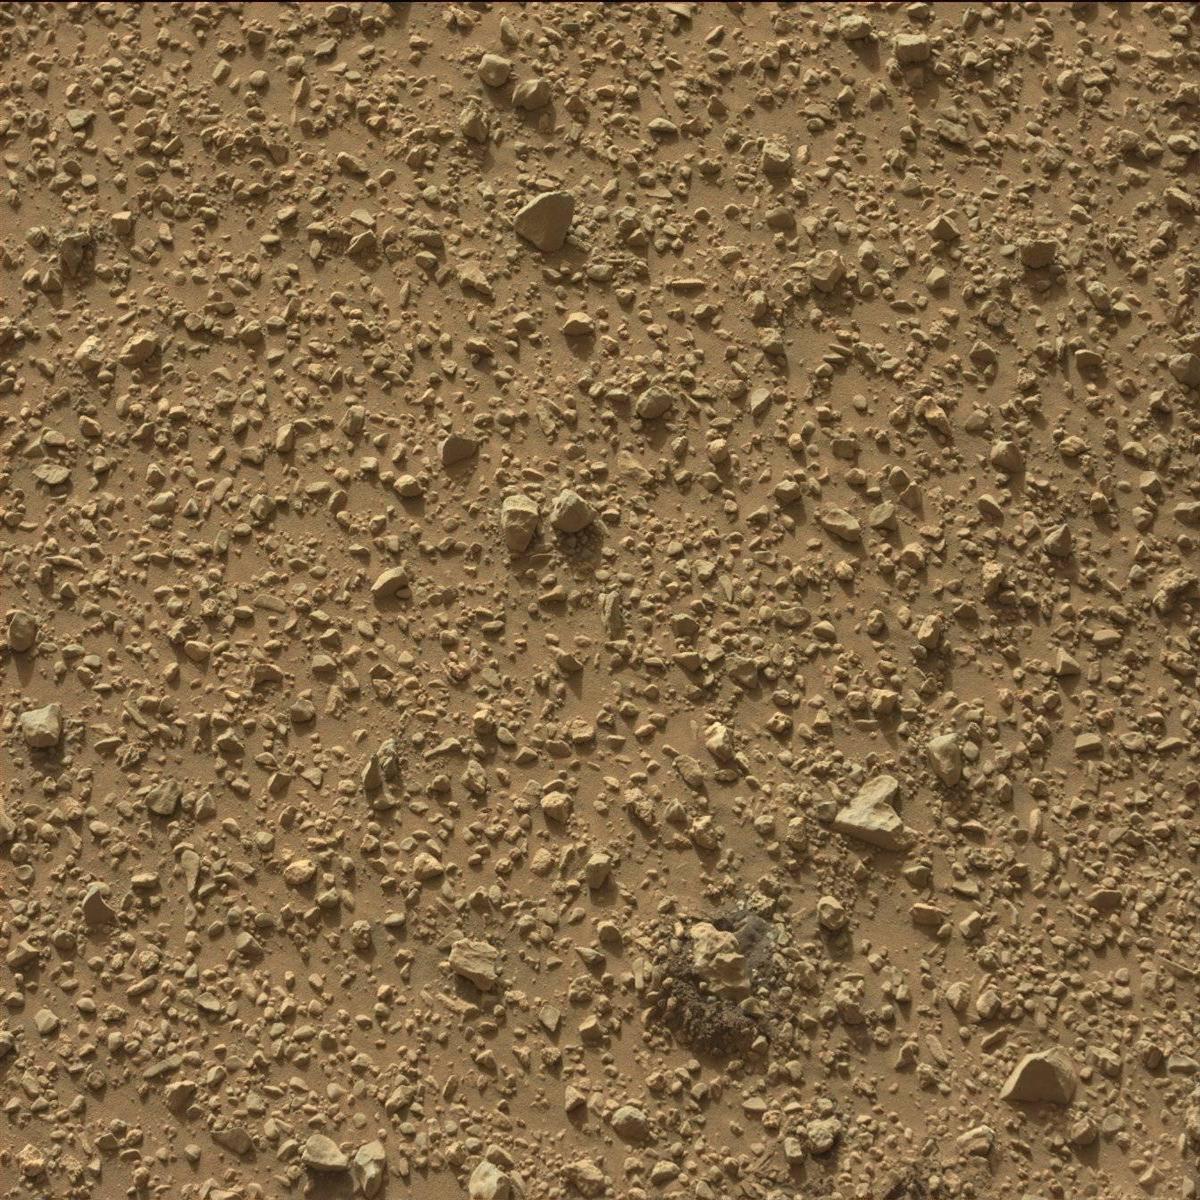
Terrain classes present: Bedrock, Rock, Sand / Soil